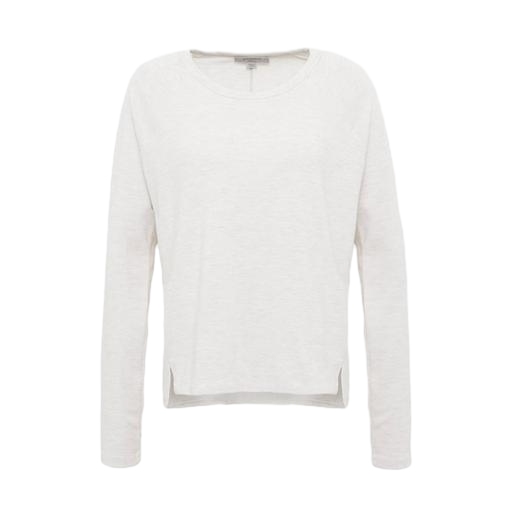
white long sleeve slub tee, white long-sleeve top, long-sleeve top, white background